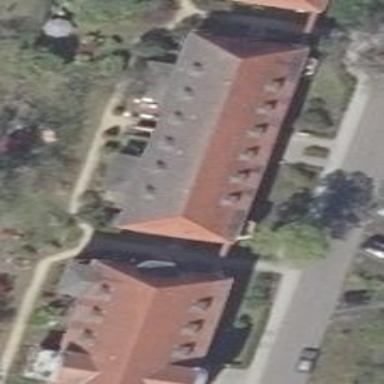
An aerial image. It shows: Residential building with hipped roof made of red roof tiles.